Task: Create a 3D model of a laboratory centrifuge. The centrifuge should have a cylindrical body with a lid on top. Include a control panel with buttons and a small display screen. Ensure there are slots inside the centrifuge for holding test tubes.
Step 427:
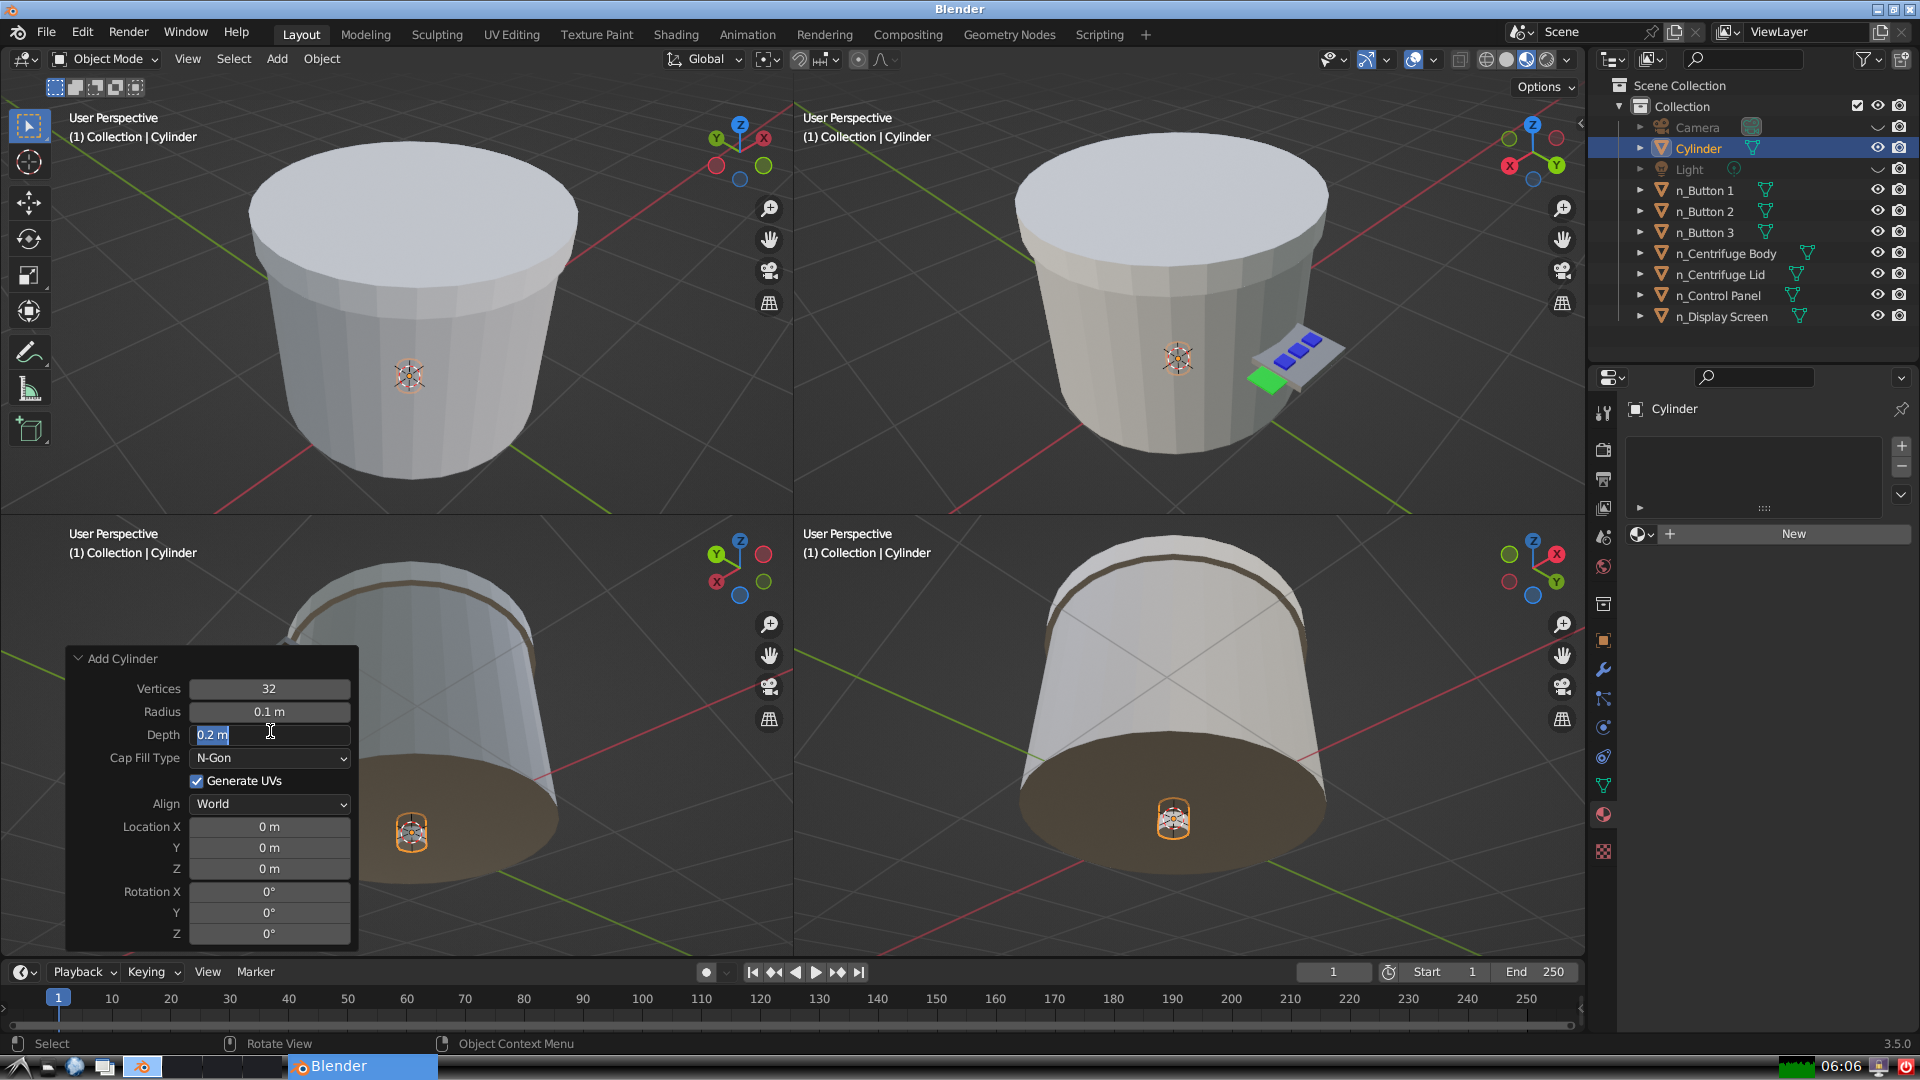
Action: input_text: 0.5